CT reconstruction: vmi40
Segmentation target: lesions
Patient: F, age 69
Metal implant: no
Axial slice:
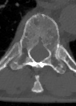
Sagittal slice:
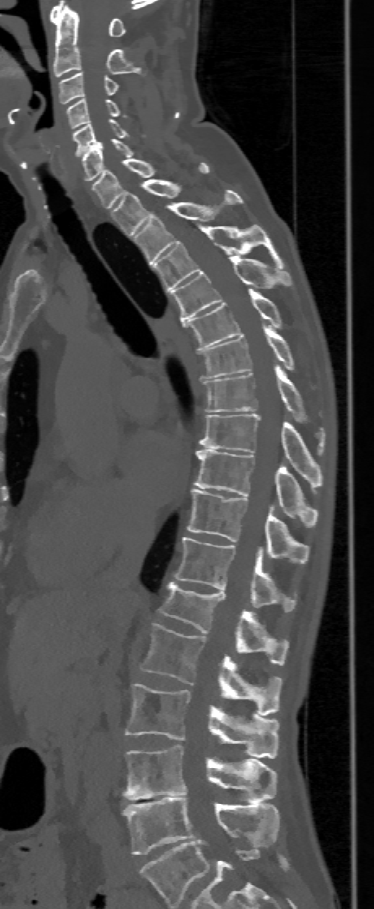